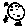
Label: moon